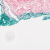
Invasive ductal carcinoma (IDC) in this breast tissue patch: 0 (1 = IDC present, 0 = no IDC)